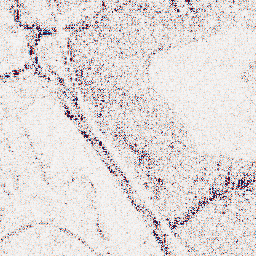
Category: wavelet
Decomposition family: wavelet_dwt
Decomposition parameters: wavelet: coif2
level: 1
Upsampling method: quartic
Upsampling parameters: scale: 8
Upsampling scale: 8